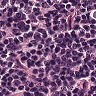
Metastatic tissue present: no